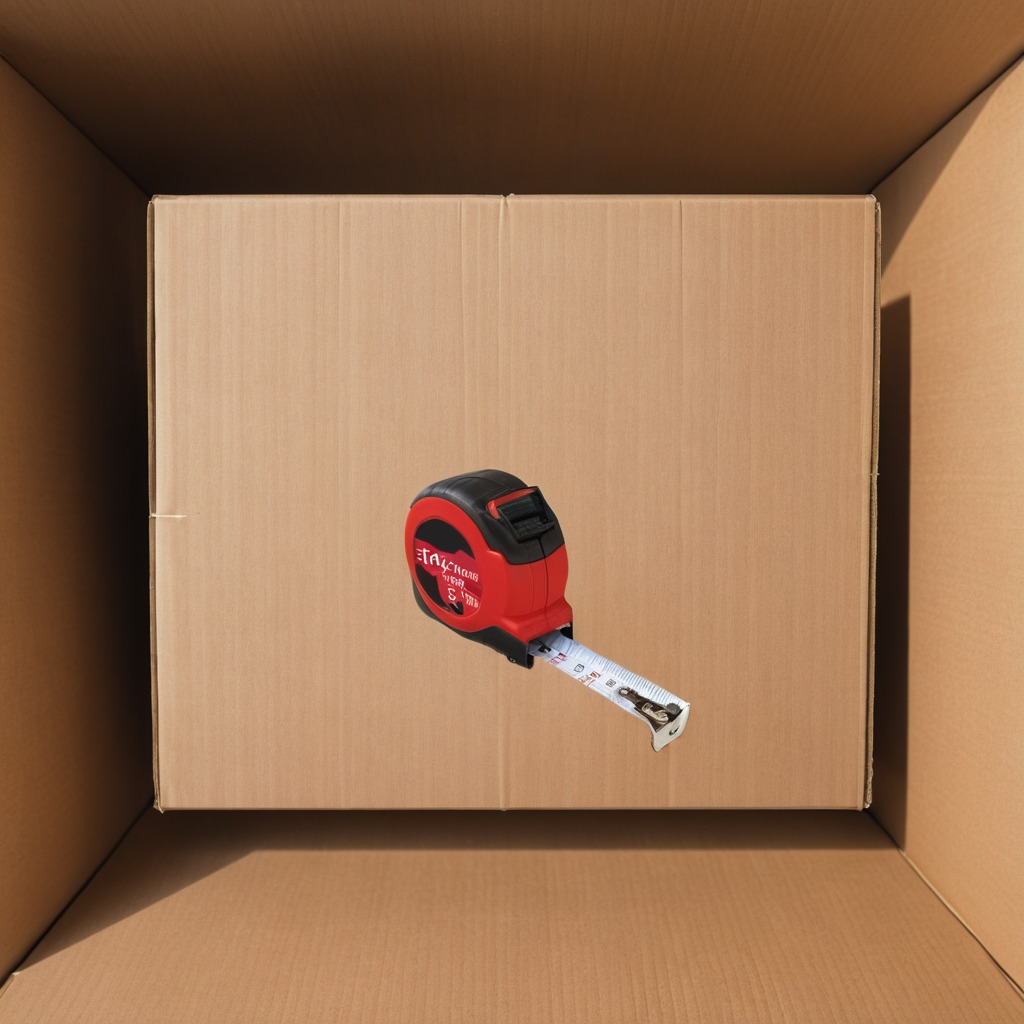
A measuring tape is lying on a clean dry cardboard box surface in an outdoor workshop during daytime bright natural light soft shadows slightly creased but